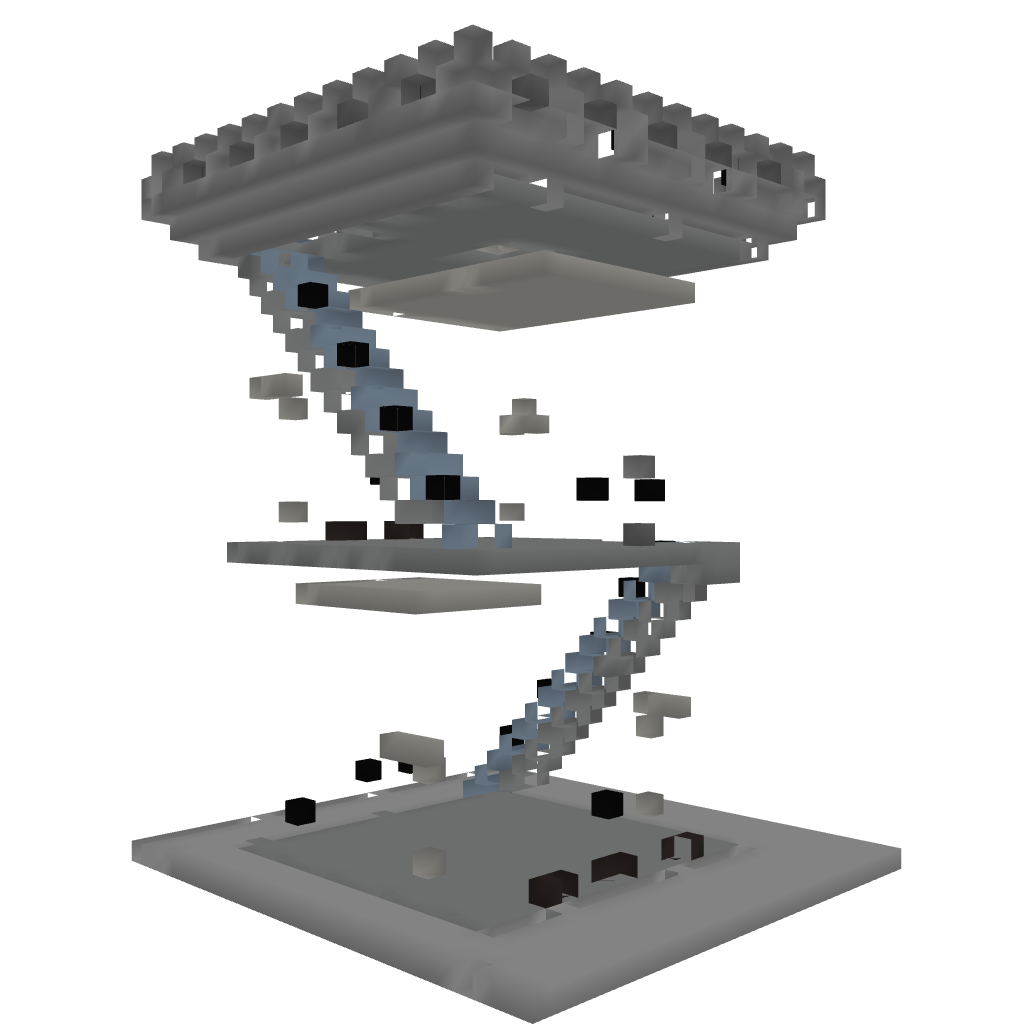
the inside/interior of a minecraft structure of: Castle Tower